Interaction volume radius: 5 \u00c5
Interaction volume height: 40 \u00c5
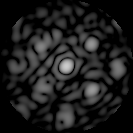
Disorder parameter: 0.5042